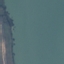
Label: SeaLake